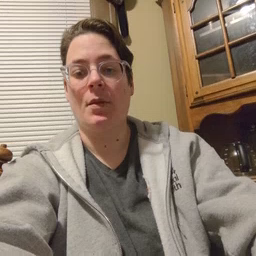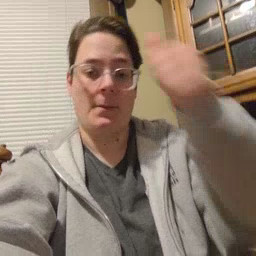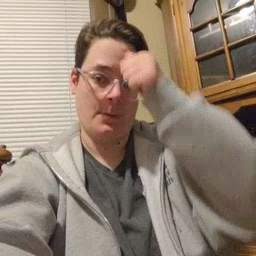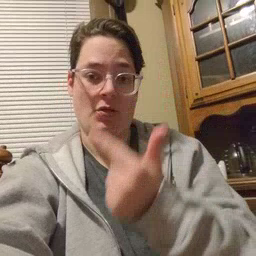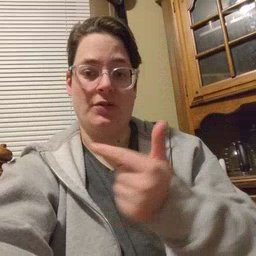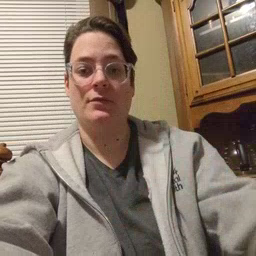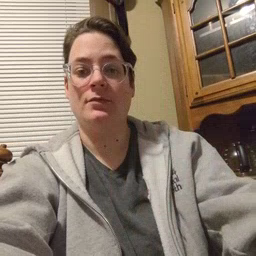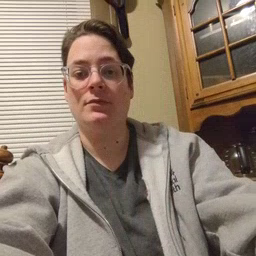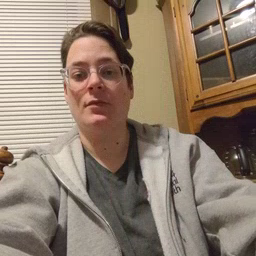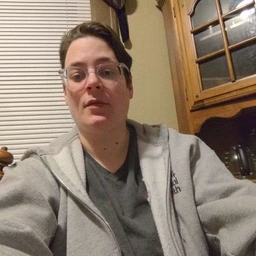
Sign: brother